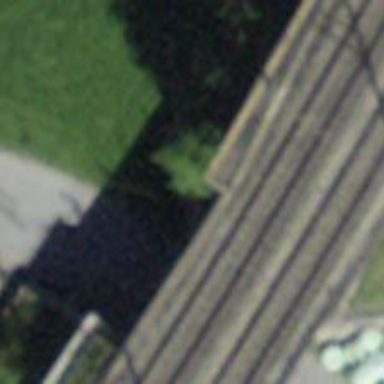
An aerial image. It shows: Bridge over railway with electrified contact lines.